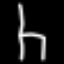
Label: chair